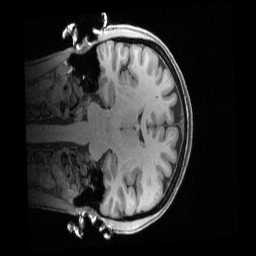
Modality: T1w
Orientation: coronal
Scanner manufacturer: siemens
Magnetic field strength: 3 T
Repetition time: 2.4 s
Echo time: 0.00222 s